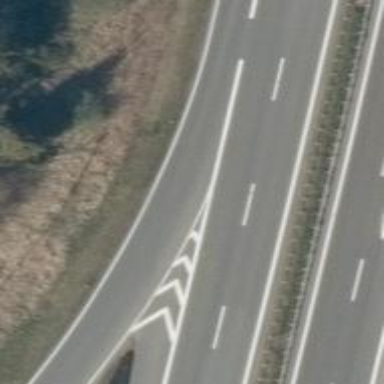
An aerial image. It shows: Asphalt motorway link.